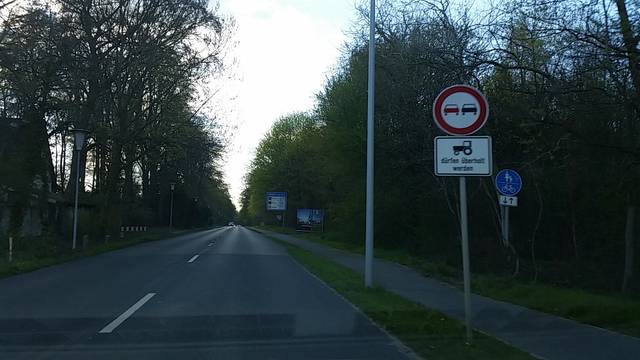
Region: Germany
Coordinates: 52.416, 10.812